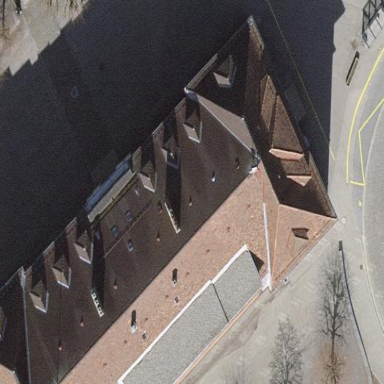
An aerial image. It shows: School building.